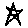
Label: star